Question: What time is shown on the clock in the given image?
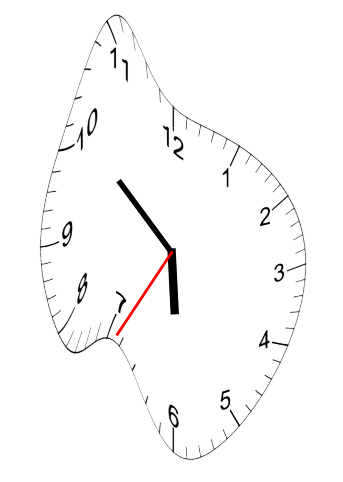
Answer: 05:51:35